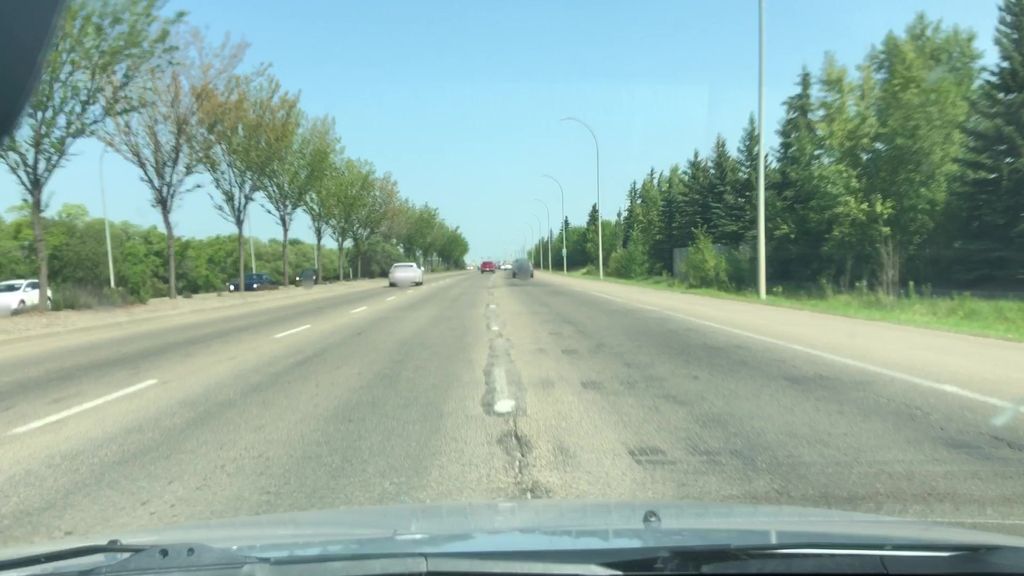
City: edmonton